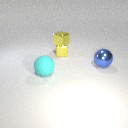
large blue metal sphere behind large cyan rubber sphere